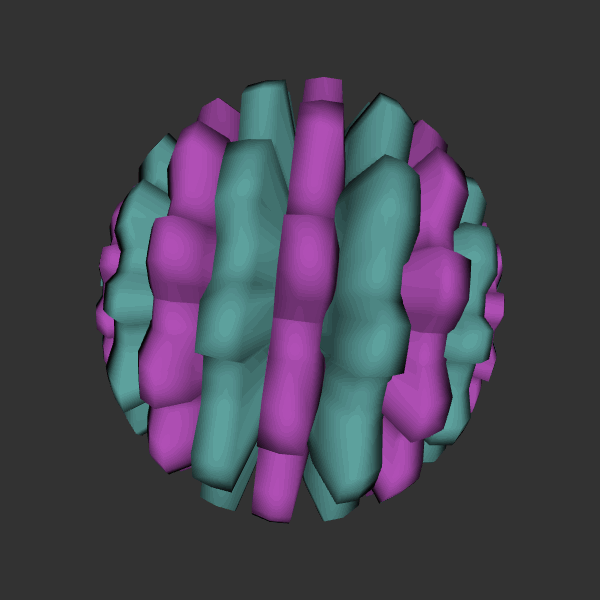
Background: dark